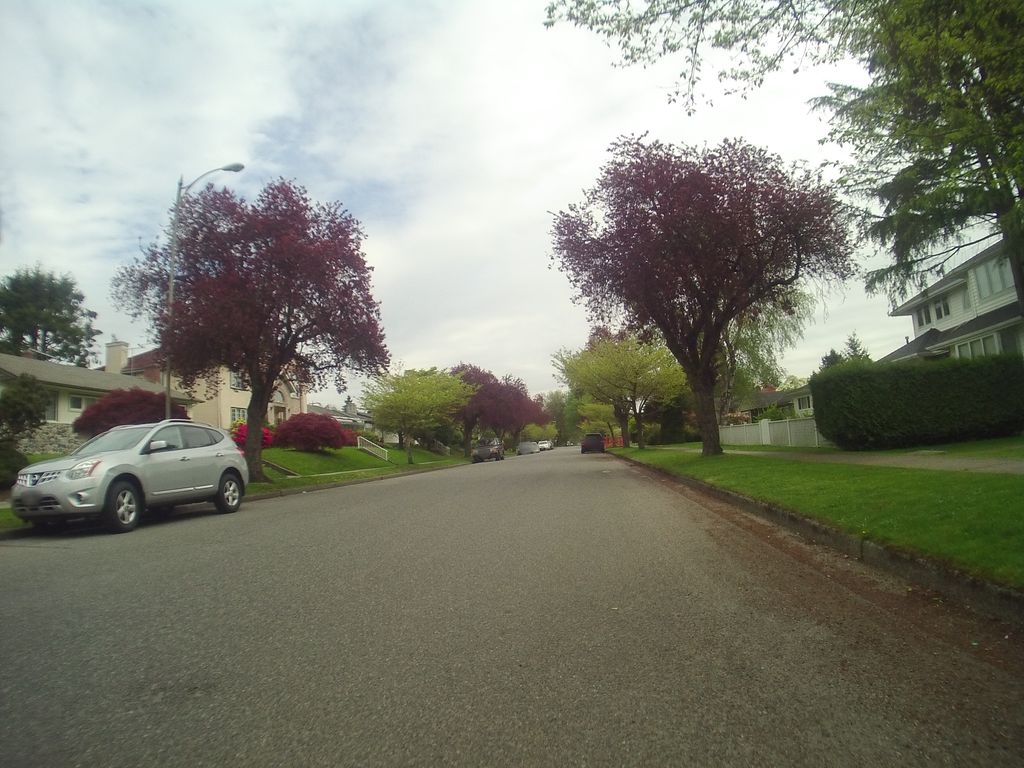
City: vancouver